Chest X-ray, PA view. Patient: 44 years old, sex M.
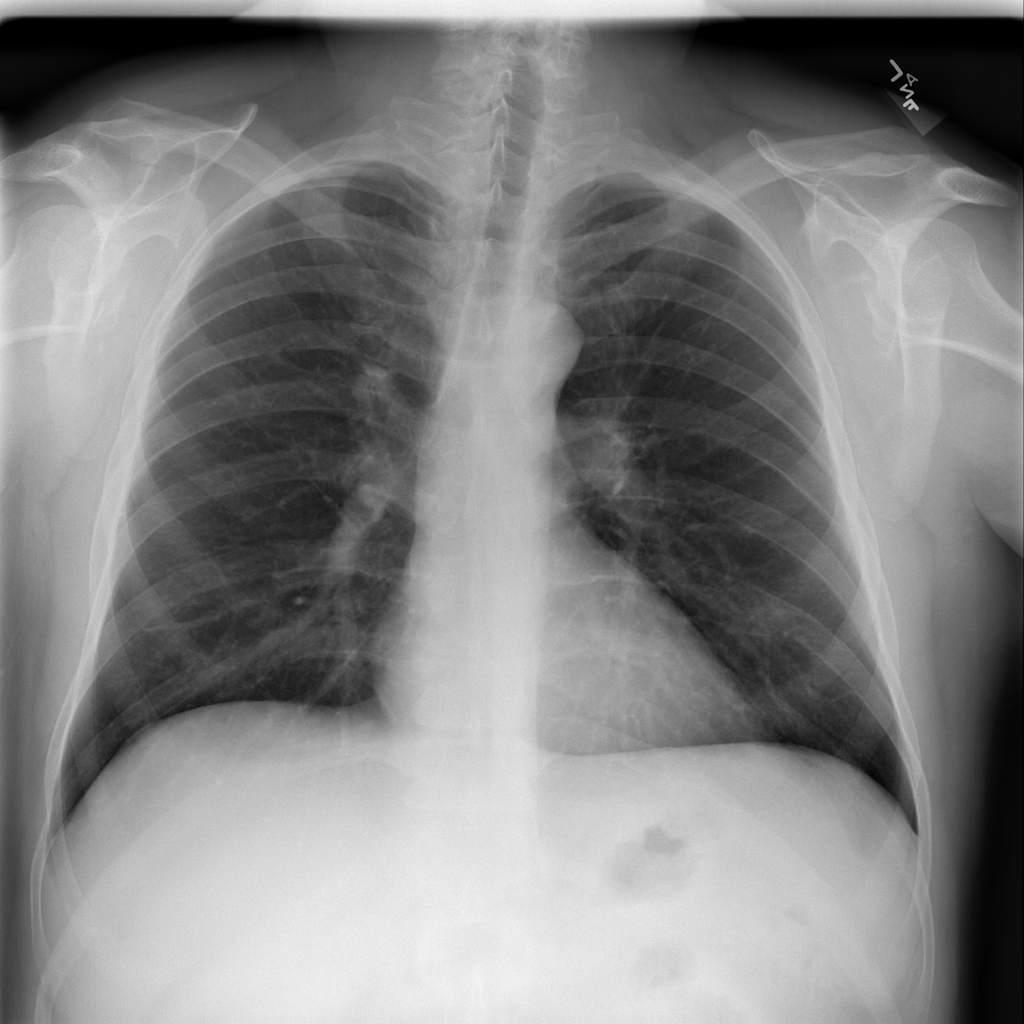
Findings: No Finding